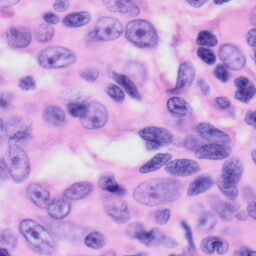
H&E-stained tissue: Skin